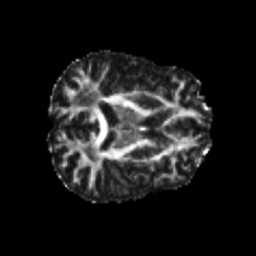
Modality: FA
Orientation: axial
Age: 23
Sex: male
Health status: healthy
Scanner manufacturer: philips
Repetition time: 7.39 s
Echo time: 0.08599 s